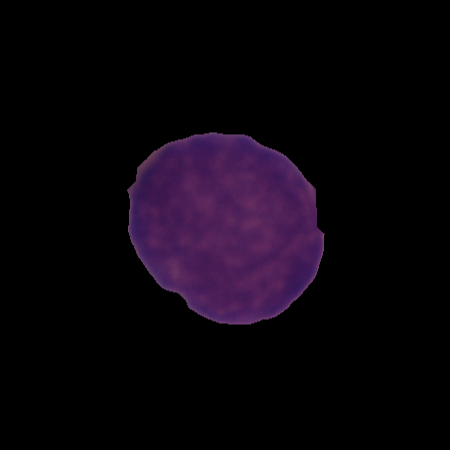
Label: cancer